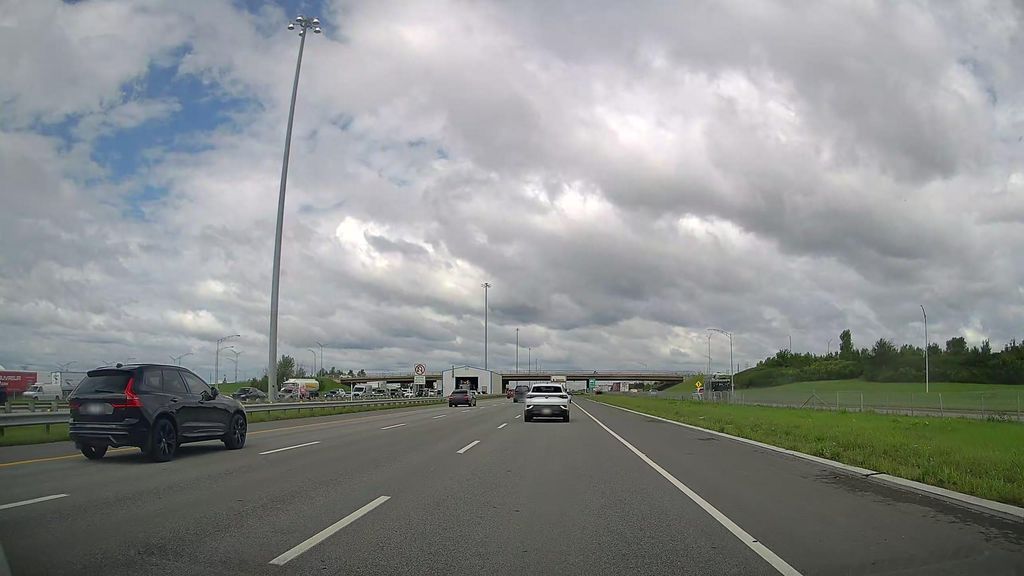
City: montreal